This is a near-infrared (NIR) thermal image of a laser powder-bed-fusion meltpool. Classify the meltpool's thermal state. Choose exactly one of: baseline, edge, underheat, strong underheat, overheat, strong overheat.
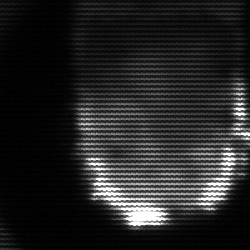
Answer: baseline